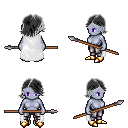
a pixel art fantasy rpg character, female body template, dark elf, purple skin, white cape, metal pants, gray swoop hairstyle, gold boots, spear, four views (front, back, left, right), 2x2 character sprite sheet, small pixel art, hard edges, no anti-aliasing